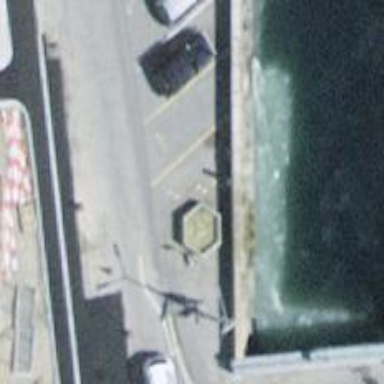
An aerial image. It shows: Beautiful fountain.